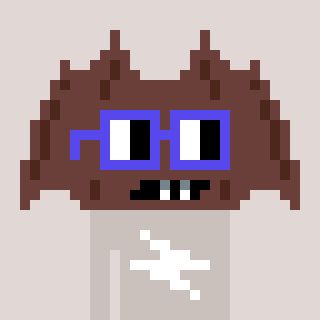
a pixel art character with square blue glasses, a bat-shaped head and a foggrey-colored body on a warm background